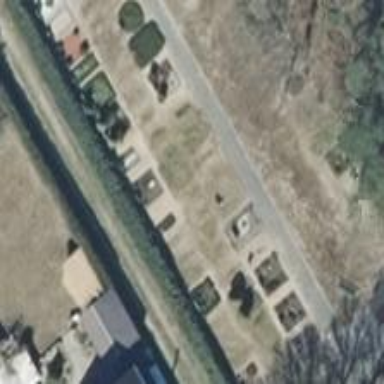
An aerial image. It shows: Cemetery.